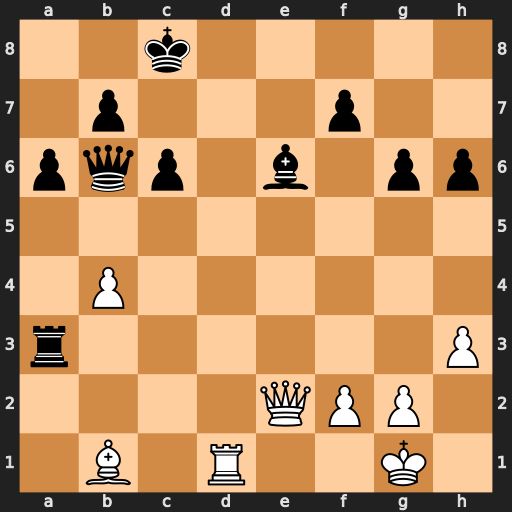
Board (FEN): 2k5/1p3p2/pqp1b1pp/8/1P6/r6P/4QPP1/1B1R2K1
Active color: w
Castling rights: -
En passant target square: -
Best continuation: Qb2 Kb8 Qxa3